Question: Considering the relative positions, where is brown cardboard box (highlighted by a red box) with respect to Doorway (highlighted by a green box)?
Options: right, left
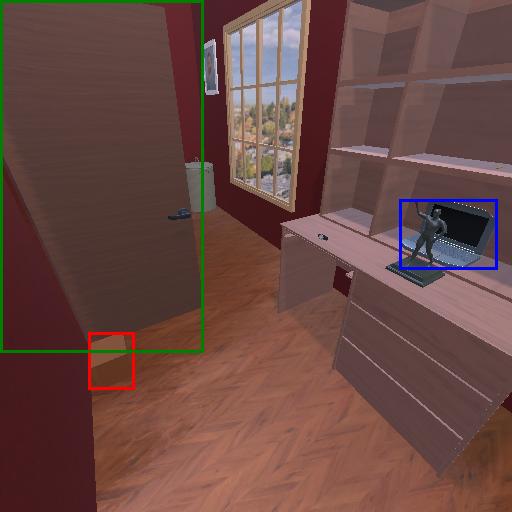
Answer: right